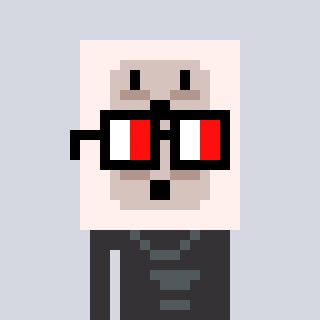
a pixel art character with square glasses with black frames and red eyes, a outlet-shaped head and a grayscale-colored body on a cool background